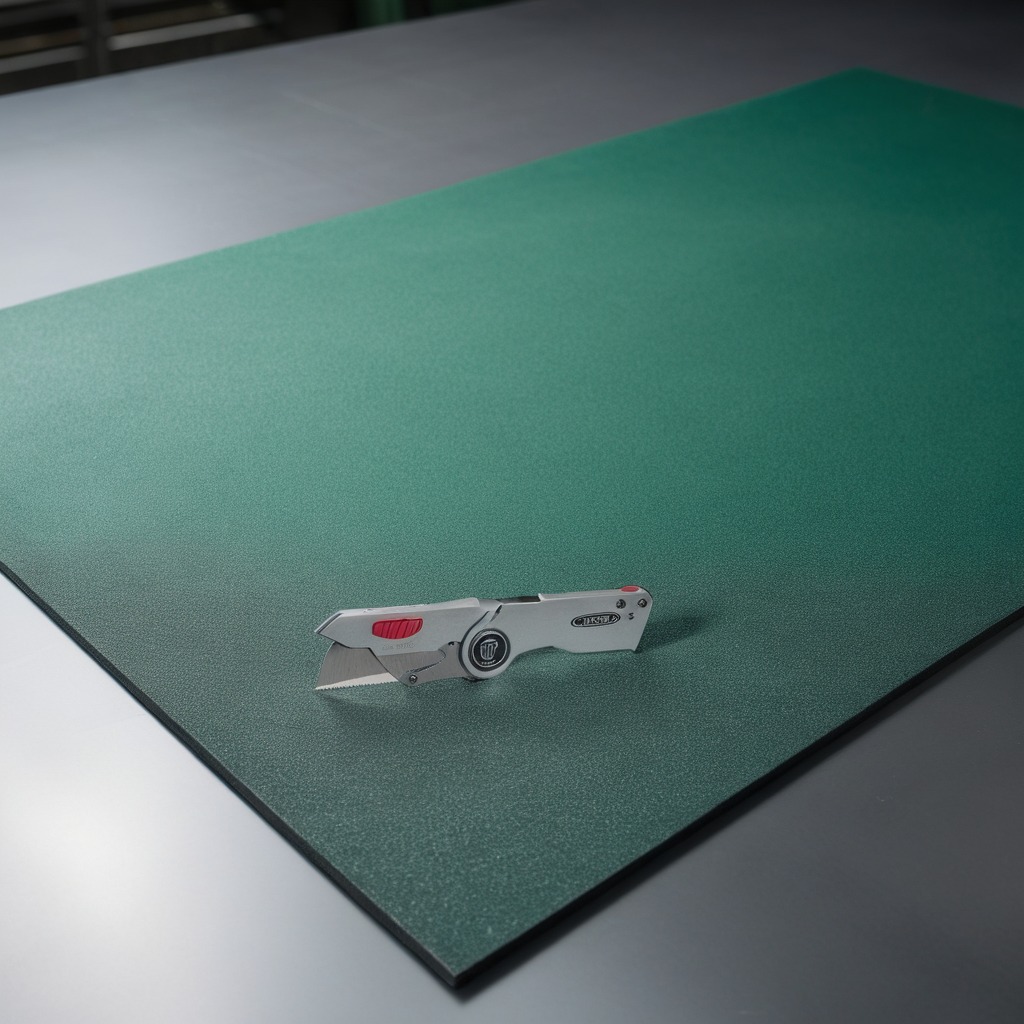
A utility knife lies on a clean granite tabletop covered with a green rubber mat inside a workshop under bright overhead lighting crisp shadows high clarity worn but beneath the mat